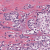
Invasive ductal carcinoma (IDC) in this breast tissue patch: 1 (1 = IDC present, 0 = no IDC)